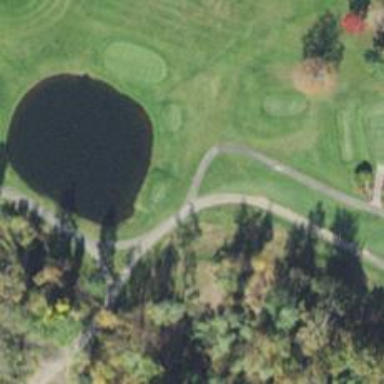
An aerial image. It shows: Service road used as golf cart path.